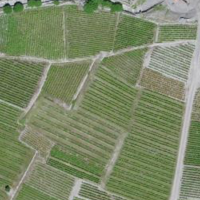
EUNIS habitat code: 40
Species observed at this site:
Lanius collurio